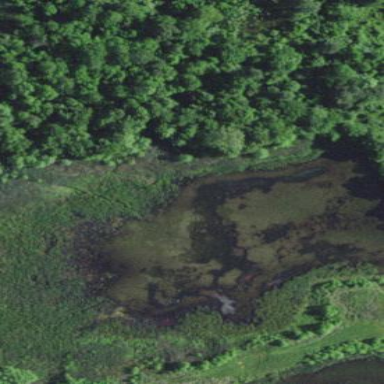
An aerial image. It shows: Pond surrounded by natural water.